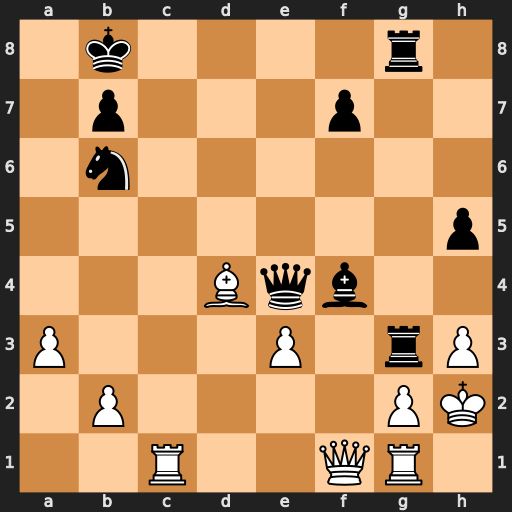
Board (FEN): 1k4r1/1p3p2/1n6/7p/3Bqb2/P3P1rP/1P4PK/2R2QR1
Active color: w
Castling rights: -
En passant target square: -
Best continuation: Qxf4+ Qxf4 exf4